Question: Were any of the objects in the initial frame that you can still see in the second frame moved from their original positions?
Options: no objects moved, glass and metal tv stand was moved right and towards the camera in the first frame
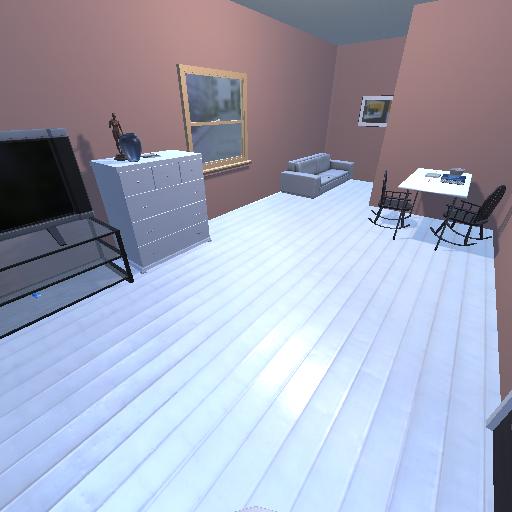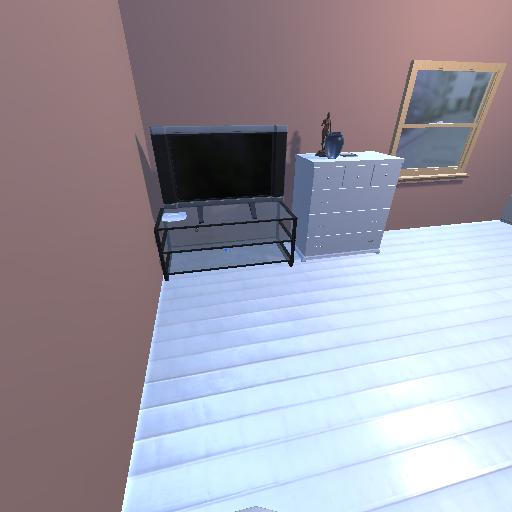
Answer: no objects moved